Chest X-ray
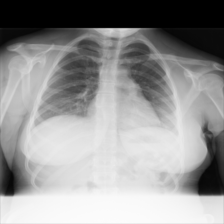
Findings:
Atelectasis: negative
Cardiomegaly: negative
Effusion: negative
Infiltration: negative
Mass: negative
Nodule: negative
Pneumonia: negative
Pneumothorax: negative
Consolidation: negative
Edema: negative
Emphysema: negative
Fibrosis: negative
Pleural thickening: negative
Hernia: negative